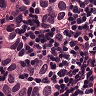
Metastatic tissue present: yes